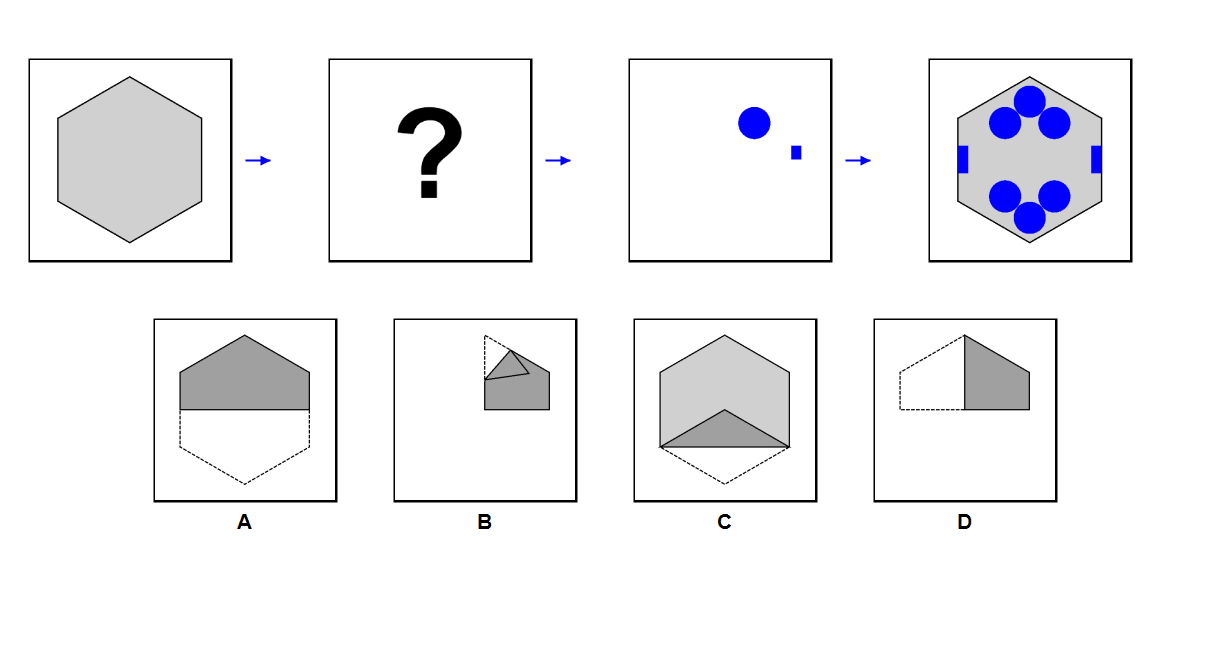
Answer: C